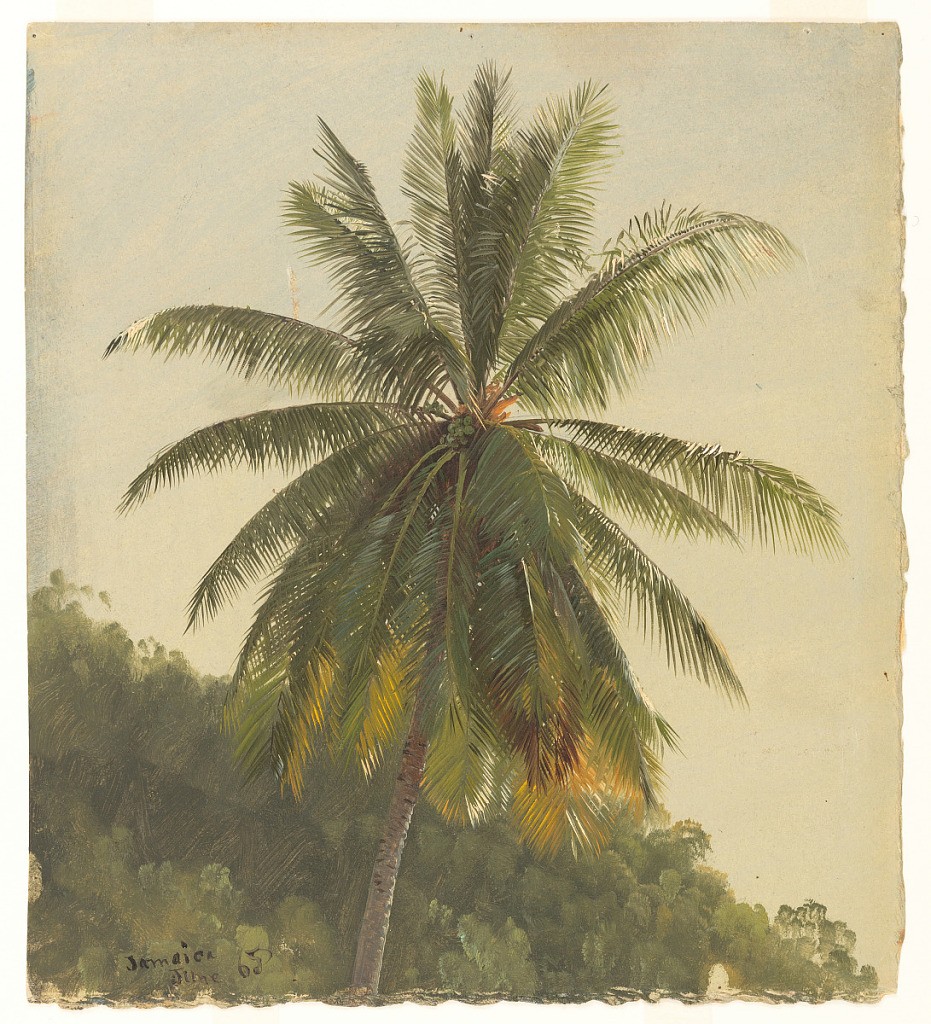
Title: Coconut Palm, Jamaica
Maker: Frederic Edwin Church, American, 1826–1900
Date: June 1865
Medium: Brush and oil, graphite on tan paperboard
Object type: Drawing
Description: Botanical sketch of a coconut palm in Jamaica. Upper portion of tree with fronds comprises central focus, and delicately reflects sun's light. In background, lush slope descends from left to right. Beyond, a hazy sky rendered in shades of yellow and blue.